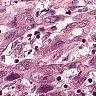
Metastatic tissue present: yes